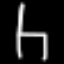
Label: chair